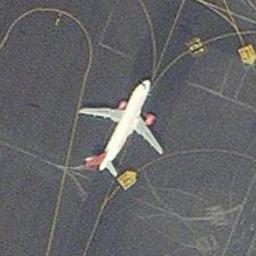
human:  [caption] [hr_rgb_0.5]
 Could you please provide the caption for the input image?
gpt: There is an airplane parked on the runway .

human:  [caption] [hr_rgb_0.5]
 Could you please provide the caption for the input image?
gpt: A white airplane with a crimson pattern was parked on the airport .

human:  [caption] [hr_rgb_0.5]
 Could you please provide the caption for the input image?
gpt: A white plane parked at the junction of several yellow landmarks .

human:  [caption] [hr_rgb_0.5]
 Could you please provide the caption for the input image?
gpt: A planes parked on the open area and some yellow lines around it .

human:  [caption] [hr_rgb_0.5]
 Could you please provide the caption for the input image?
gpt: One plane is parked at the marked airport .